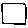
Label: square